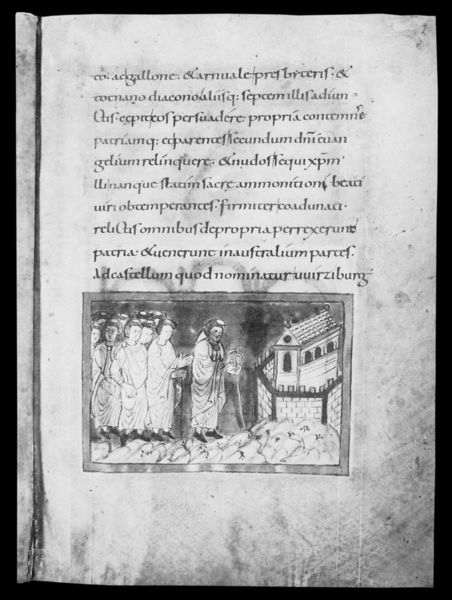
Titel: Kiliansvita
Institution: Hannover, Niedersäschische Landesbibliothek
Schlagwörter: mann, weiß, menschen, schwarz, gebäude, haus, leute, geschichte, rahmen, bild, kirche, adel, schrift, mauer, rand, buch, burg, kloster, religion, druck, lithografie, seite, text, kopie, reise, mittelalter, vision, mönch, mönche, wanderung, handschrift, schreibschrift, latein, würzburg, pilgern, pilger, kreuzweg, gleichmäßig, buichseite, schwarz sweiß